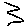
Label: zigzag